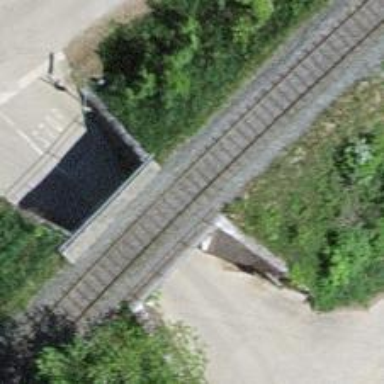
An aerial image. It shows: Single-track railway spur bridge.